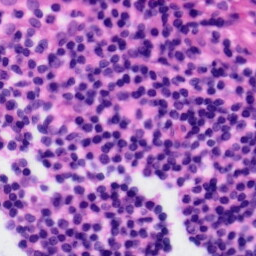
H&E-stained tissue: Tonsil